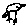
Label: bird